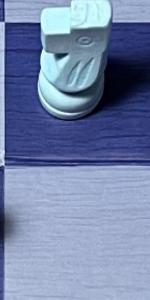
Label: Empty